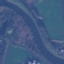
Land use / land cover class: River